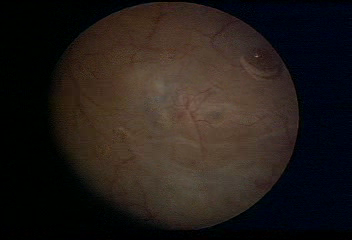
Modality: WLC
Class: Normal mucosa
Bladder cancer association: No